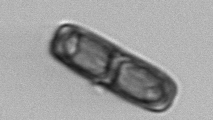
Label: Ephemera